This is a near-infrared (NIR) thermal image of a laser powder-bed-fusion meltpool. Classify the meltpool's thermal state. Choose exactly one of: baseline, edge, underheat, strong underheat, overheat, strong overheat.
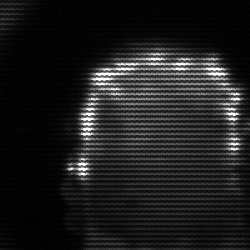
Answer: baseline